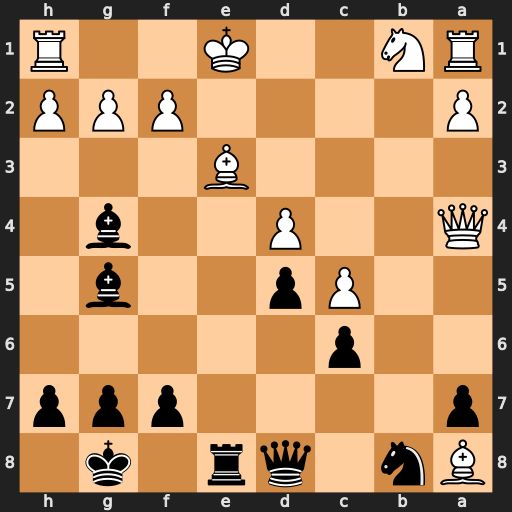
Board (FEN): Bn1qr1k1/p4ppp/2p5/2Pp2b1/Q2P2b1/4B3/P4PPP/RN2K2R
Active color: b
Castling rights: KQ
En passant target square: -
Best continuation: Rxe3+ fxe3 Bxe3